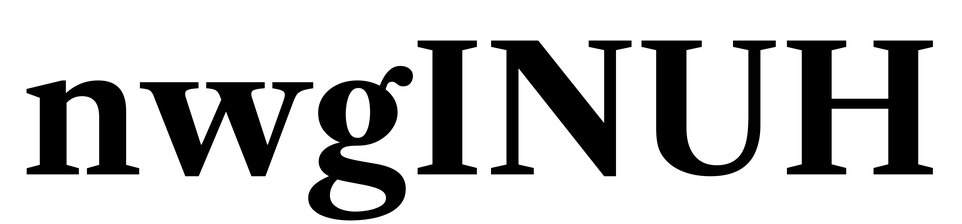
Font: LibreCaslonText_Bold